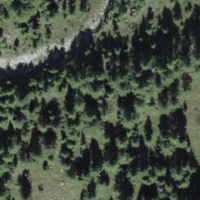
EUNIS habitat code: 26
Species observed at this site:
Campanula barbata